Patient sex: M
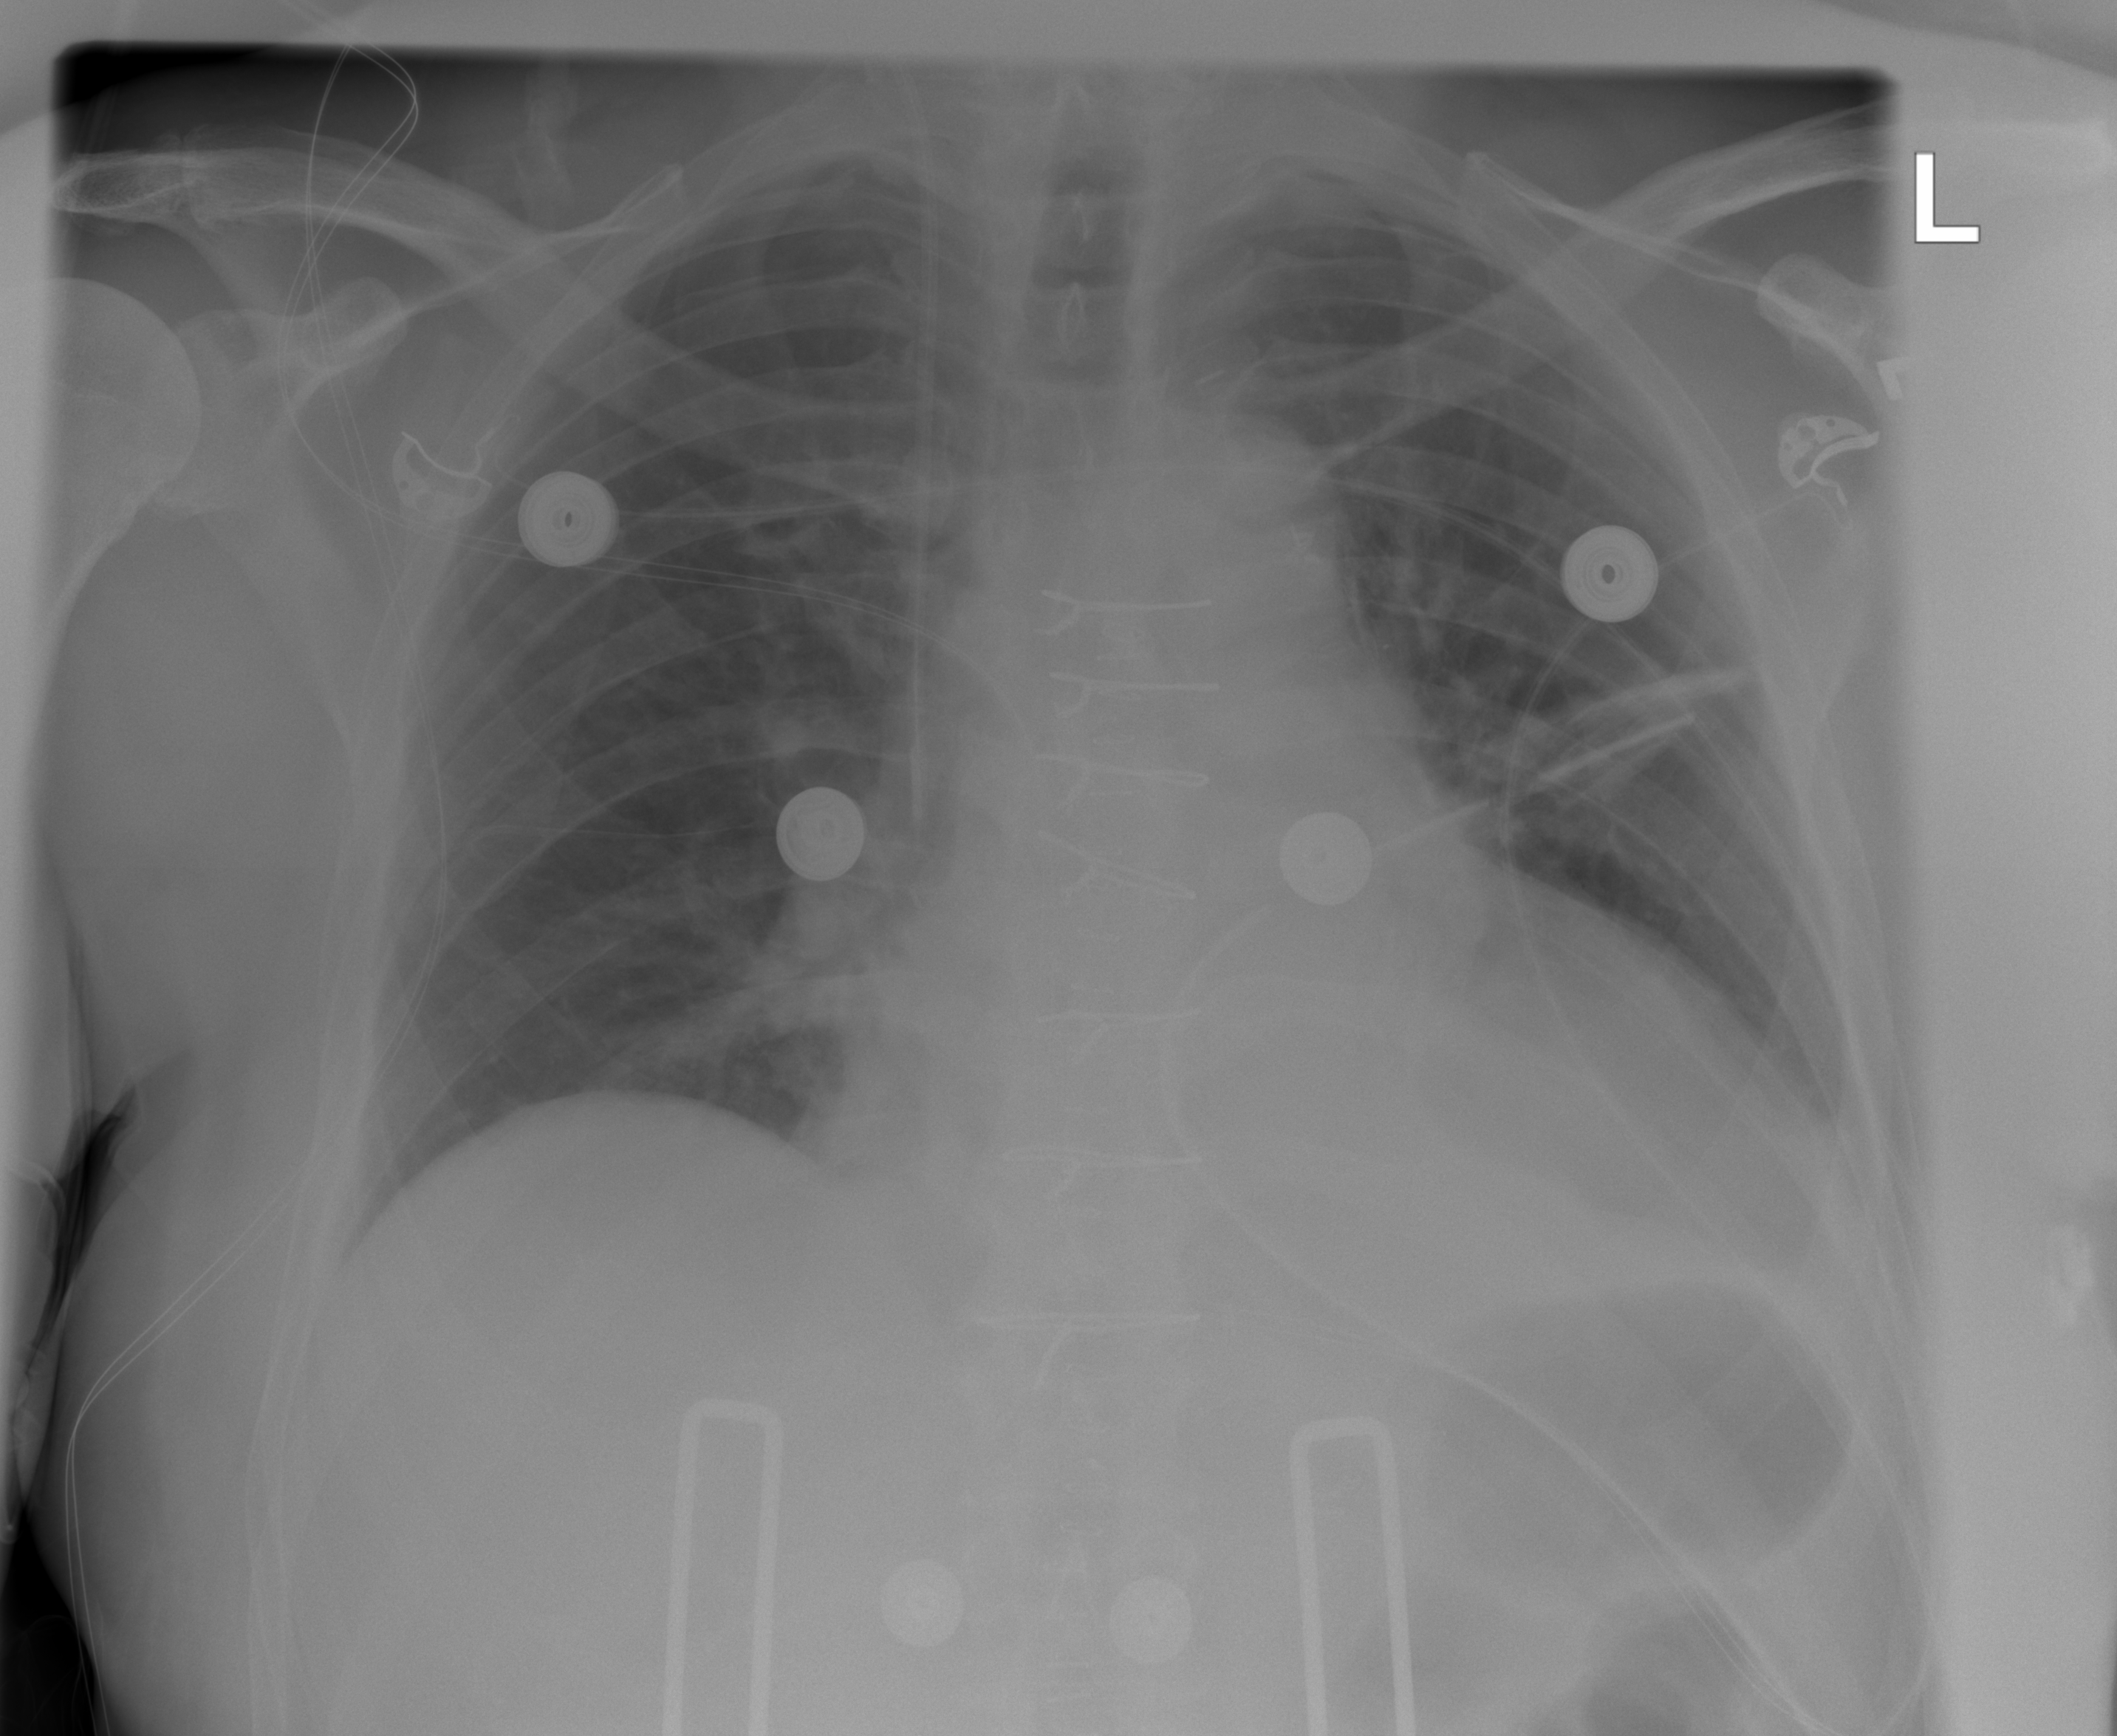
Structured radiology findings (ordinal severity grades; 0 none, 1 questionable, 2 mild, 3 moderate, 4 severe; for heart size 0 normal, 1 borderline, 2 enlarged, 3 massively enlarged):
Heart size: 2
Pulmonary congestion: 0
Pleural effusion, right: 0
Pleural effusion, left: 1
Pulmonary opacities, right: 0
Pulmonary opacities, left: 0
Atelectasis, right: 1
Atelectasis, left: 1